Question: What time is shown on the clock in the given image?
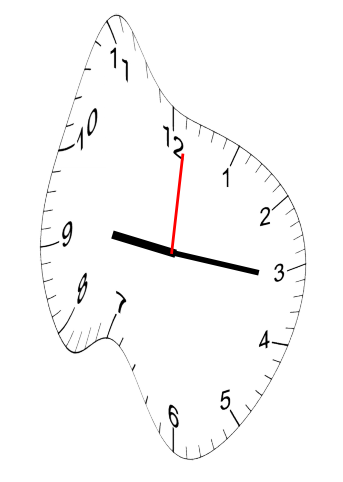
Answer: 09:16:01